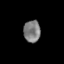
Tissue: skin
Cell type: Epithelial cells
Senescence score: 0.2822
Nuclear area (px): 362
Mean DAPI intensity: 124.972